Field crop: tomato
Growth stage: 1
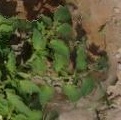
Species: tomato